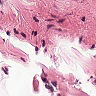
Metastatic tissue present: no